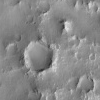
Atmospheric dust classification: not_dusty